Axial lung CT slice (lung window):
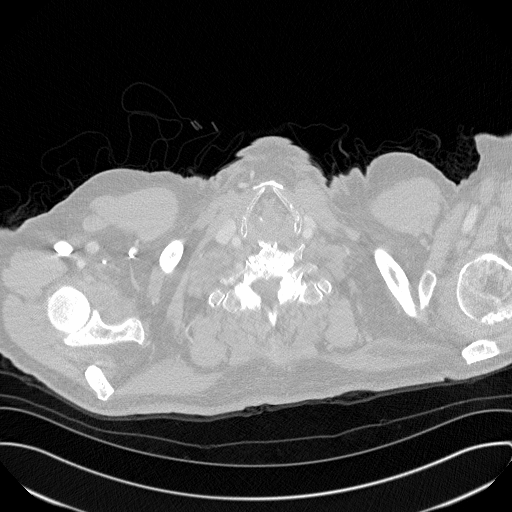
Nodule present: no